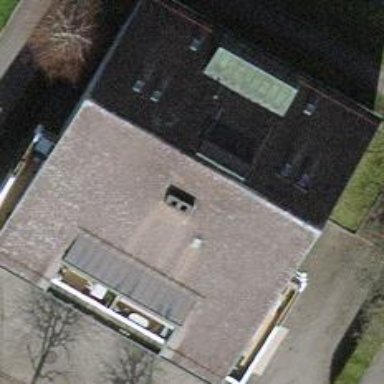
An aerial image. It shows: Gabled roof apartments building.